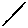
Label: line